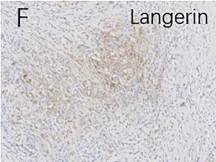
Langerin , identifying the diagnosis of Langerhans cell histiocytosis in the thymus.
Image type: pathology (immunostaining)